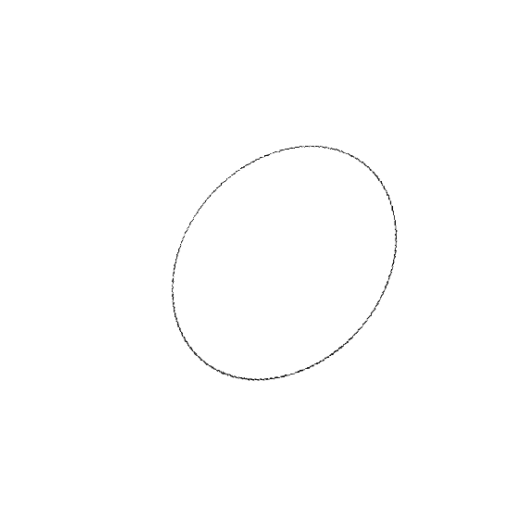
Crossing number: 0